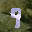
Label: 9